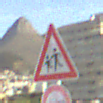
Verkehrszeichen: KinderRechts
Zusatzzeichen unten: Ueberholverbot
Umgebung: Outdoor, Suburban
Tageszeit: MorningAfternoon
Wetter: PartlyCloudy
Licht: Natural
Jahreszeit: NotSpecified
Kontrast: HighContrast